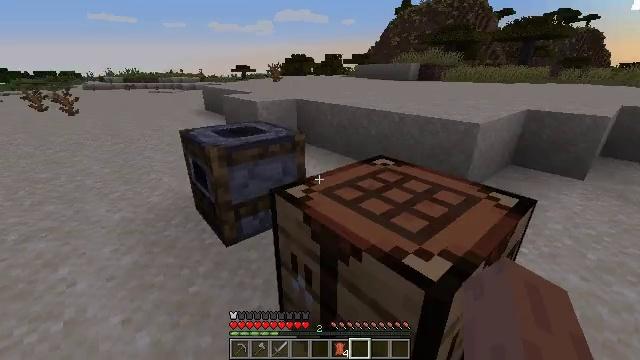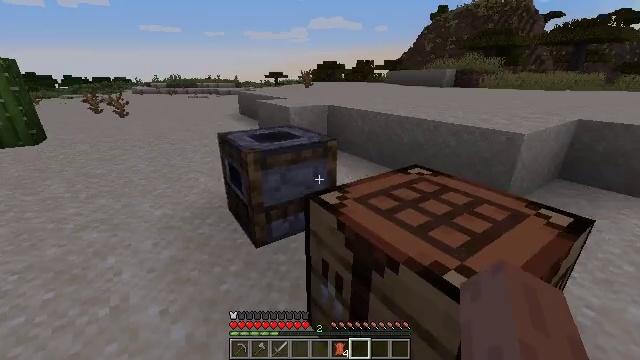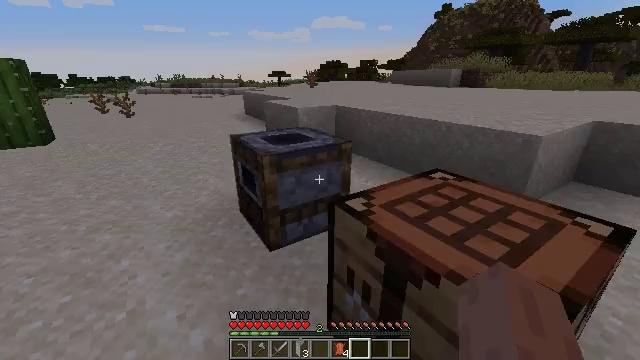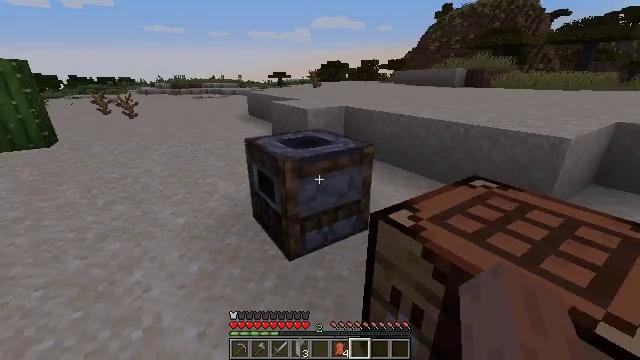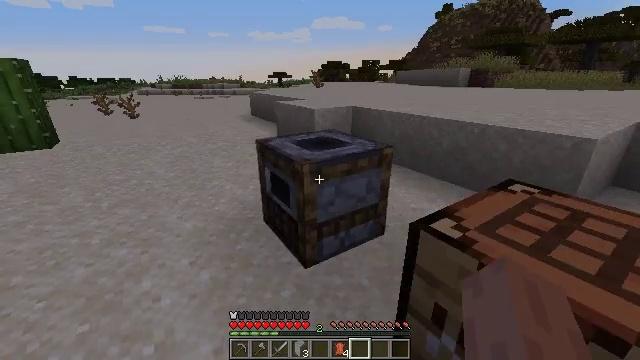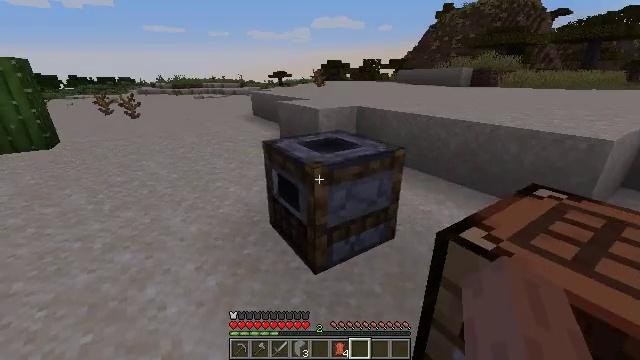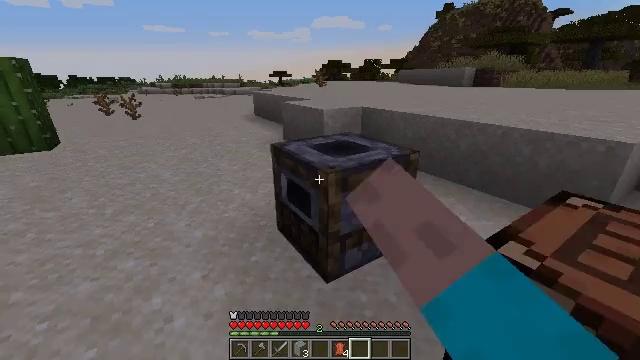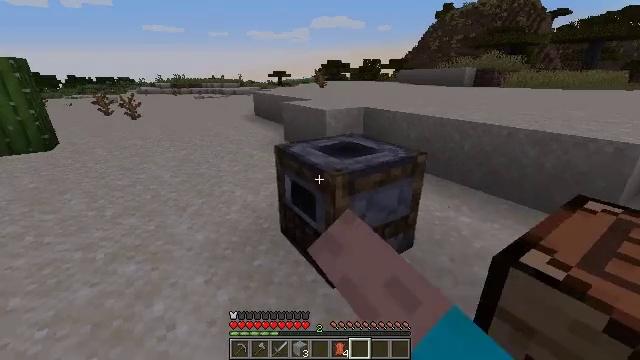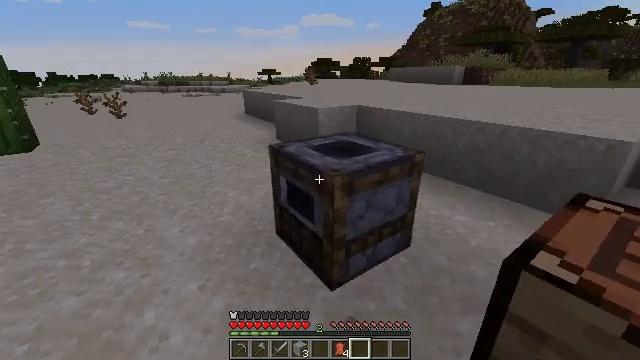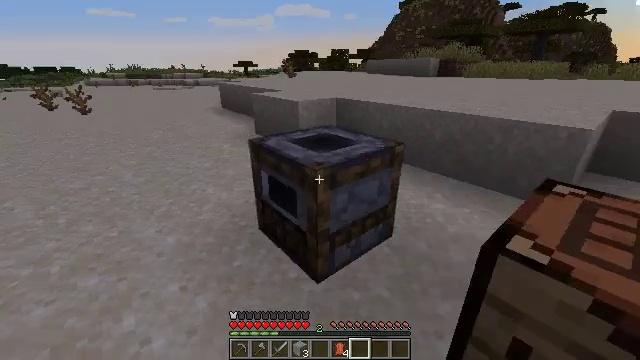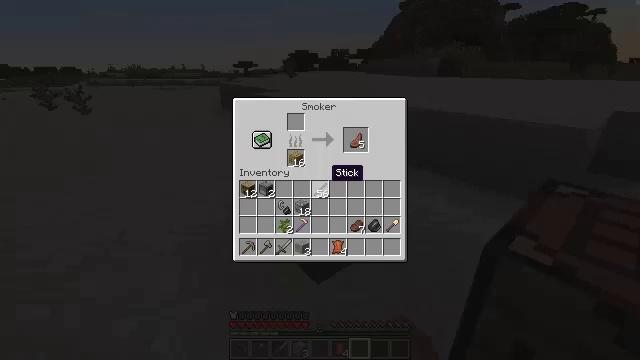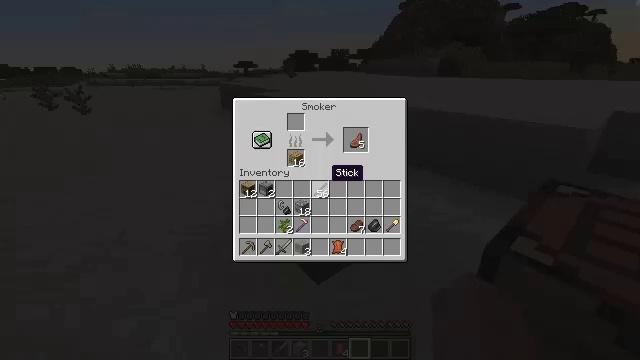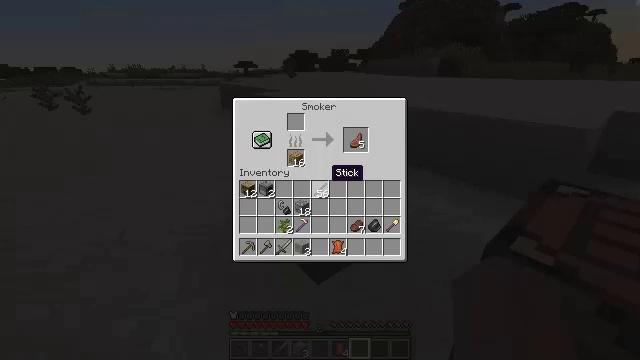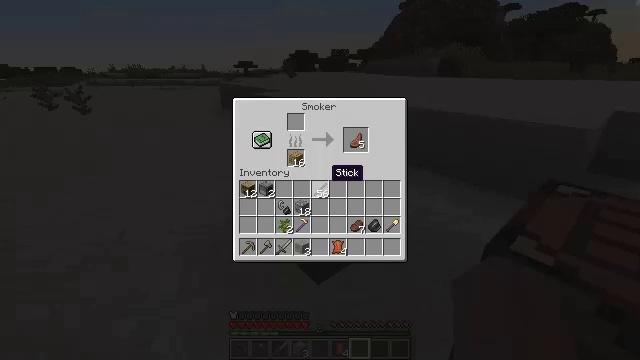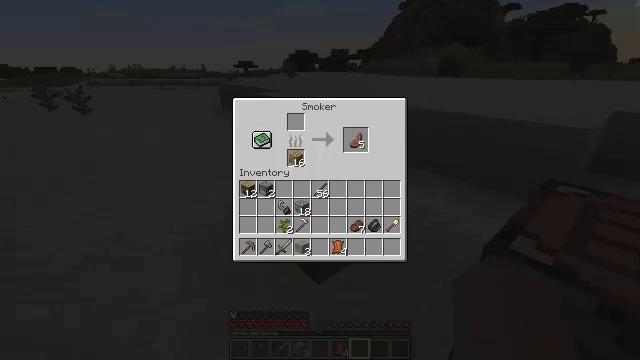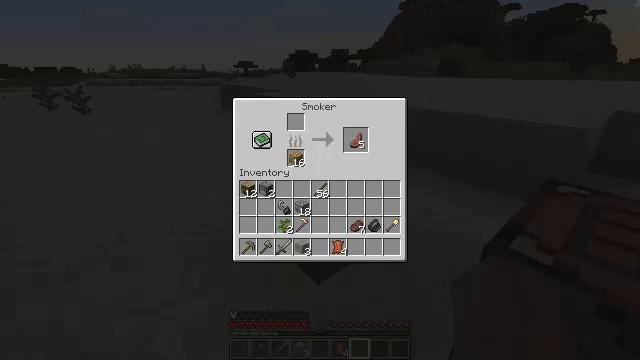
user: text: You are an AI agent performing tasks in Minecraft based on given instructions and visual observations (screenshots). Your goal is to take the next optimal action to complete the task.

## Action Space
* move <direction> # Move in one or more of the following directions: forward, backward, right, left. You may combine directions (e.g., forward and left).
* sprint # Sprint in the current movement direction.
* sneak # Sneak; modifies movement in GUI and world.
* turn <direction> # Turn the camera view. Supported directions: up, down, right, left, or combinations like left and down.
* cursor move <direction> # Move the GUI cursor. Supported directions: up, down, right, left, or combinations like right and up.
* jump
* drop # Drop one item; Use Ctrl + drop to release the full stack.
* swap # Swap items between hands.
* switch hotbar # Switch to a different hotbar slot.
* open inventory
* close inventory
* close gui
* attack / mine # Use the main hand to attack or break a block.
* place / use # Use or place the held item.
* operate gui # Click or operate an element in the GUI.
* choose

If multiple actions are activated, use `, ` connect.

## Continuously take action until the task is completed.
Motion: motion action
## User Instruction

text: Get a light gray bed by using the crafting recipe.
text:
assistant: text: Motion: move left, turn left and up
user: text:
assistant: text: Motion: move forward and move left
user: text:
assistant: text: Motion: move forward and move left
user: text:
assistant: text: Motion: move forward and move left
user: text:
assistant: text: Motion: move forward and move left, use / place
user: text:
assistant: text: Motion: use / place
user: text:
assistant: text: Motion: use / place
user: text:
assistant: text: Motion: turn right
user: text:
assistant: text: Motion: turn right and down
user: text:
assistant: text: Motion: no_op
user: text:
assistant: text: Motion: no_op
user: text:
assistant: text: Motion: no_op
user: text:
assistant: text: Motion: no_op
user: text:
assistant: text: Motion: cursor move left and up
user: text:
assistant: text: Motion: cursor move up
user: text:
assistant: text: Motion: no_op
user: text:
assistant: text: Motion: no_op
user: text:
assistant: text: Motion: no_op
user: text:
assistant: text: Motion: cursor move left
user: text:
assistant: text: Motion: no_op
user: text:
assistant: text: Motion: no_op
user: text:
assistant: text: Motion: no_op
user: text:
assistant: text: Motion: choose
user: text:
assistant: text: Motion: choose
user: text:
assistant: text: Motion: cursor move right and down
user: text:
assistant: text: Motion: cursor move right and down
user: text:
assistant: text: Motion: cursor move right
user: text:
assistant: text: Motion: no_op
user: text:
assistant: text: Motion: operate gui
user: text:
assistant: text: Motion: operate gui